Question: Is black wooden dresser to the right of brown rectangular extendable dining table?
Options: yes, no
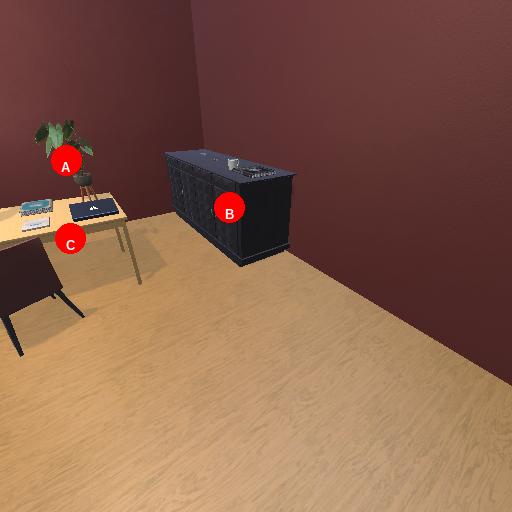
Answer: yes